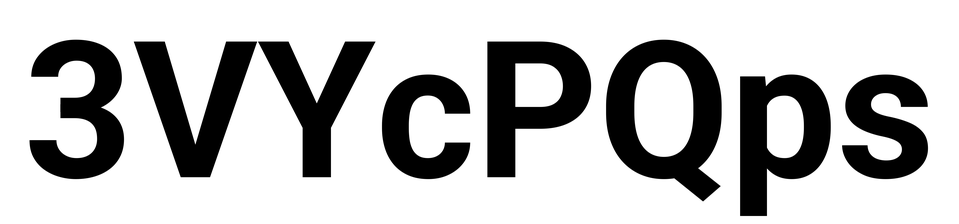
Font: Roboto_Bold